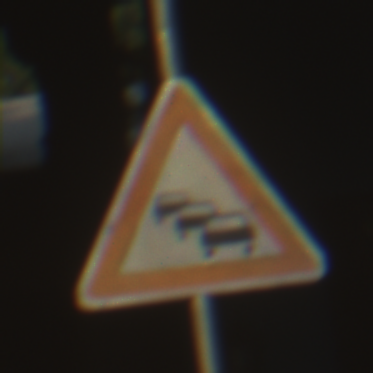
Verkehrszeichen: Stau
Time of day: SunriseSunset
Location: Outdoor (Suburban)
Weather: Clear
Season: NotSpecified
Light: Natural